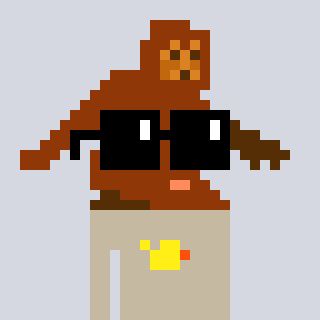
a pixel art character with square black sunglasses, a bigfoot-shaped head and a bege-colored body on a cool background